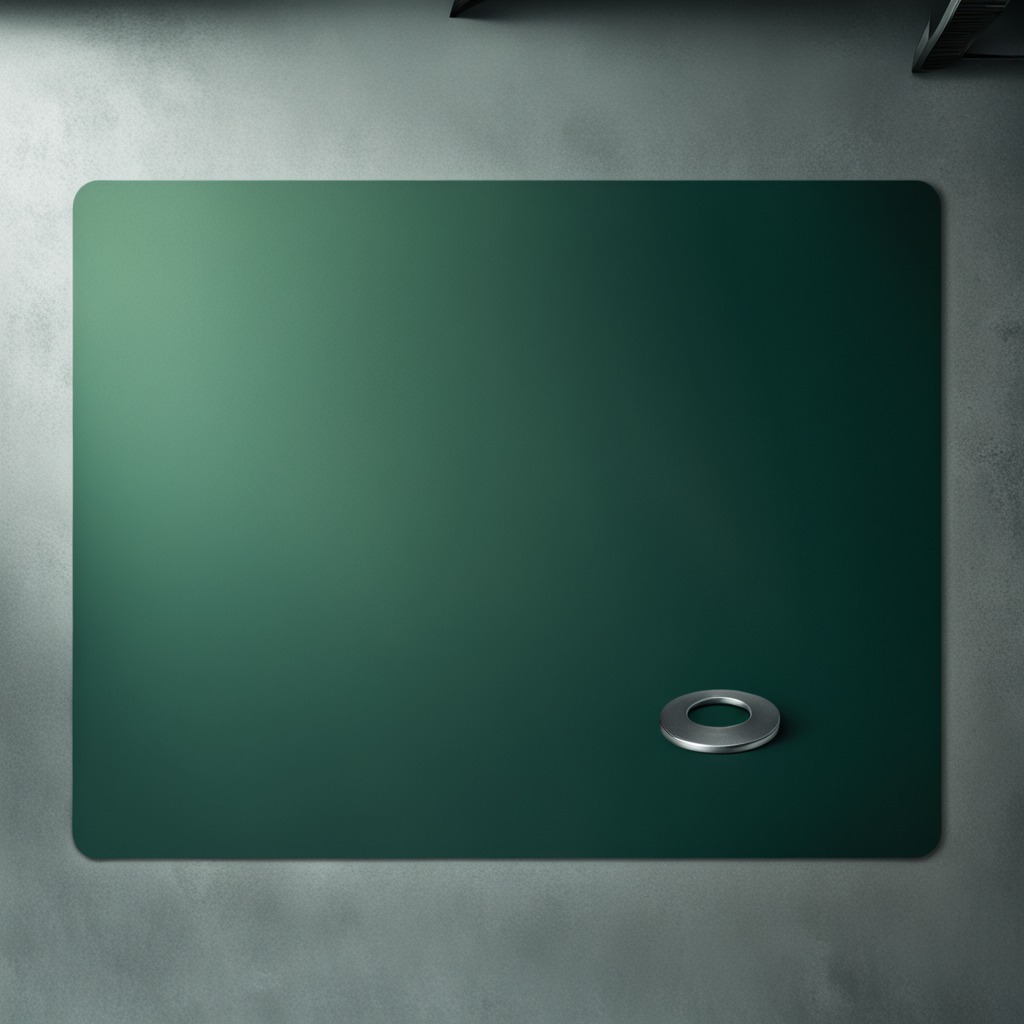
A flat metal washer lies on a clean granite tabletop covered with a green rubber mat inside a workshop under bright overhead lighting crisp shadows high clarity worn but beneath the mat